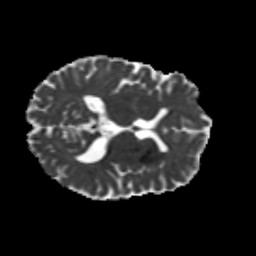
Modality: MD
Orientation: axial
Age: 22
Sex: male
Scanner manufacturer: siemens
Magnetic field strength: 3 T
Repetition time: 8.6 s
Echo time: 0.095 s